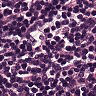
Metastatic tissue present: no